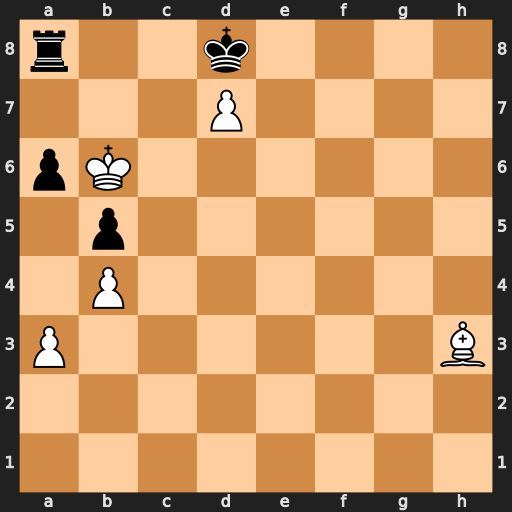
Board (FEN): r2k4/3P4/pK6/1p6/1P6/P6B/8/8
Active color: w
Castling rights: -
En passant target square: -
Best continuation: Kb7 a5 Kxa8 axb4 axb4